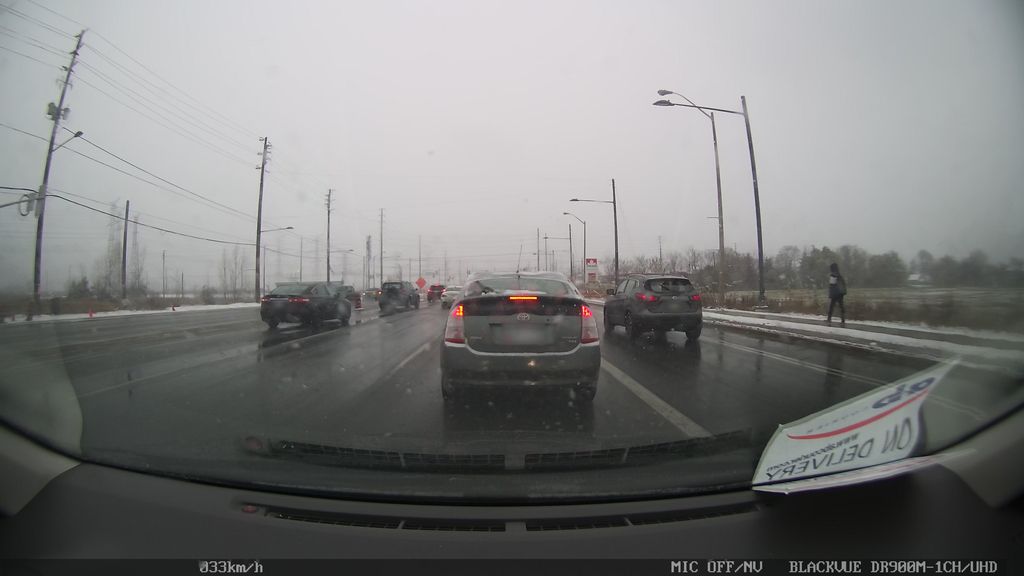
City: toronto